Question: What is the value of the measurement in the image?
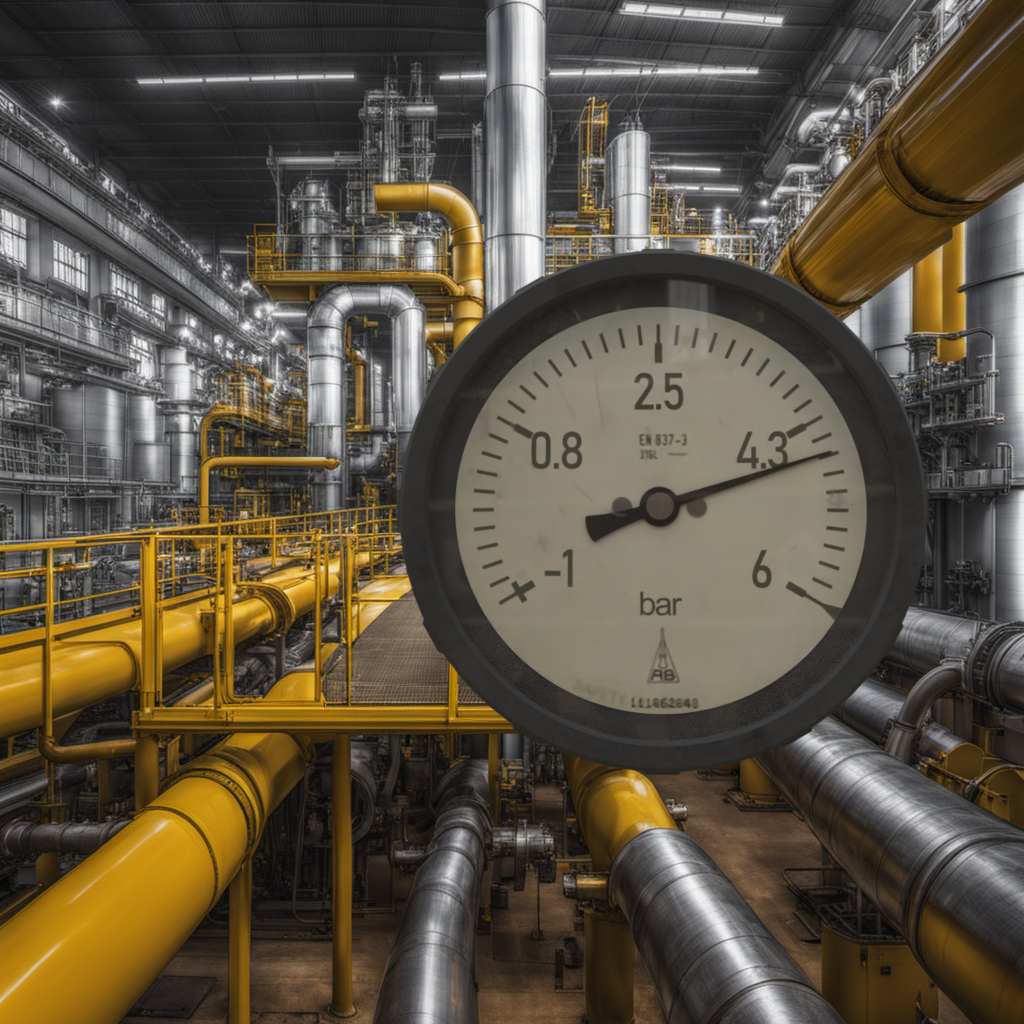
Answer: The result is 4.57
Question: What is the value range of this measurement?
Answer: The range is from -1 to 6
Question: What is the minimum and maximum value of this measurement?
Answer: The minimum value is -1 and the maximum value is 6